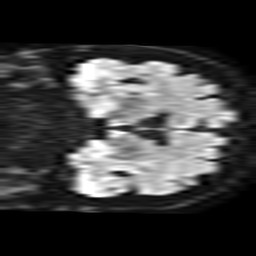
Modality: TRACE
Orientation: coronal
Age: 67
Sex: male
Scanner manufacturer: philips
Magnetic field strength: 1.5 T
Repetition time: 3.4 s
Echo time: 0.06922 s